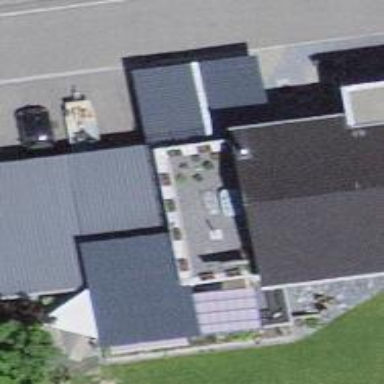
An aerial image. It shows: Garage.